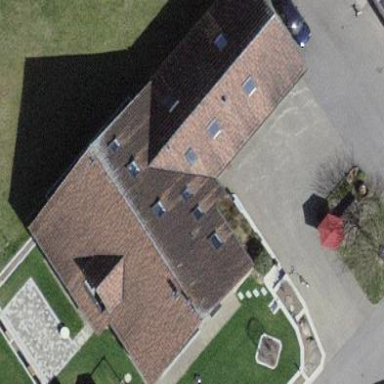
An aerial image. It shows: Farm building.